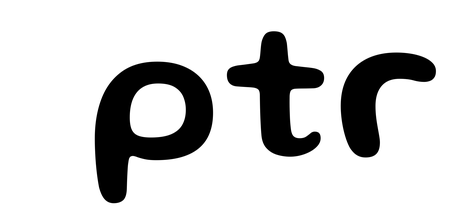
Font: Gluten_Medium